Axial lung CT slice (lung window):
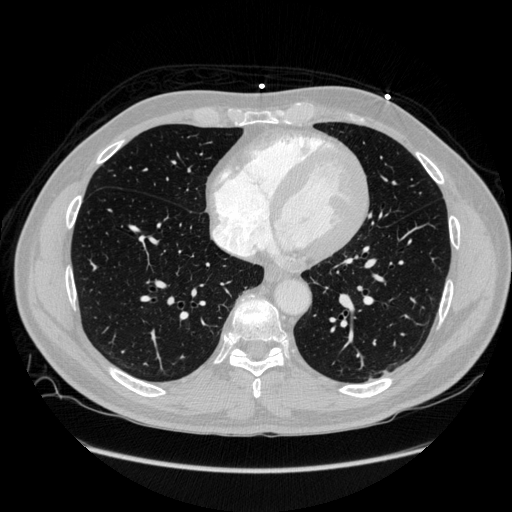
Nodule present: no